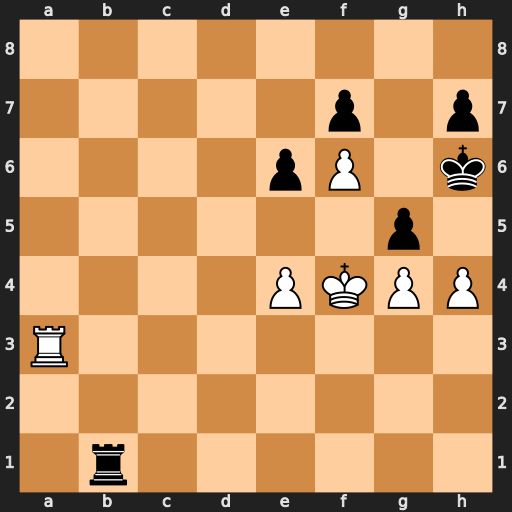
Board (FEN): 8/5p1p/4pP1k/6p1/4PKPP/R7/8/1r6
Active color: w
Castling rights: -
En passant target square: -
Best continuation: hxg5+ Kg6 Ra8 e5+ Kxe5 Kxg5 Rg8+